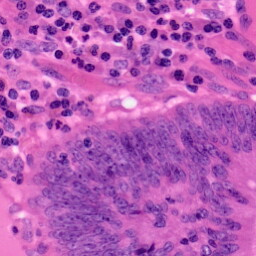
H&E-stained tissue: Colon